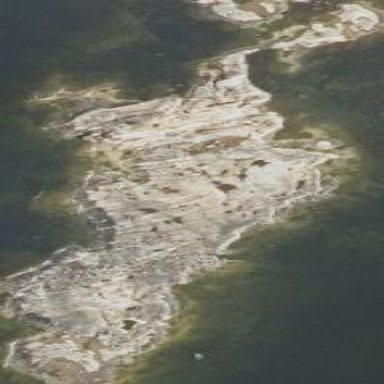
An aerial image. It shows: Military island with bare rock surroundings.